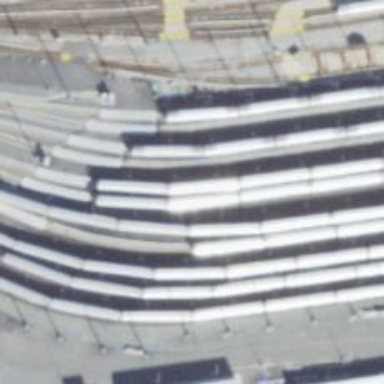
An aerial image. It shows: Electrified rail service yard.